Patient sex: M
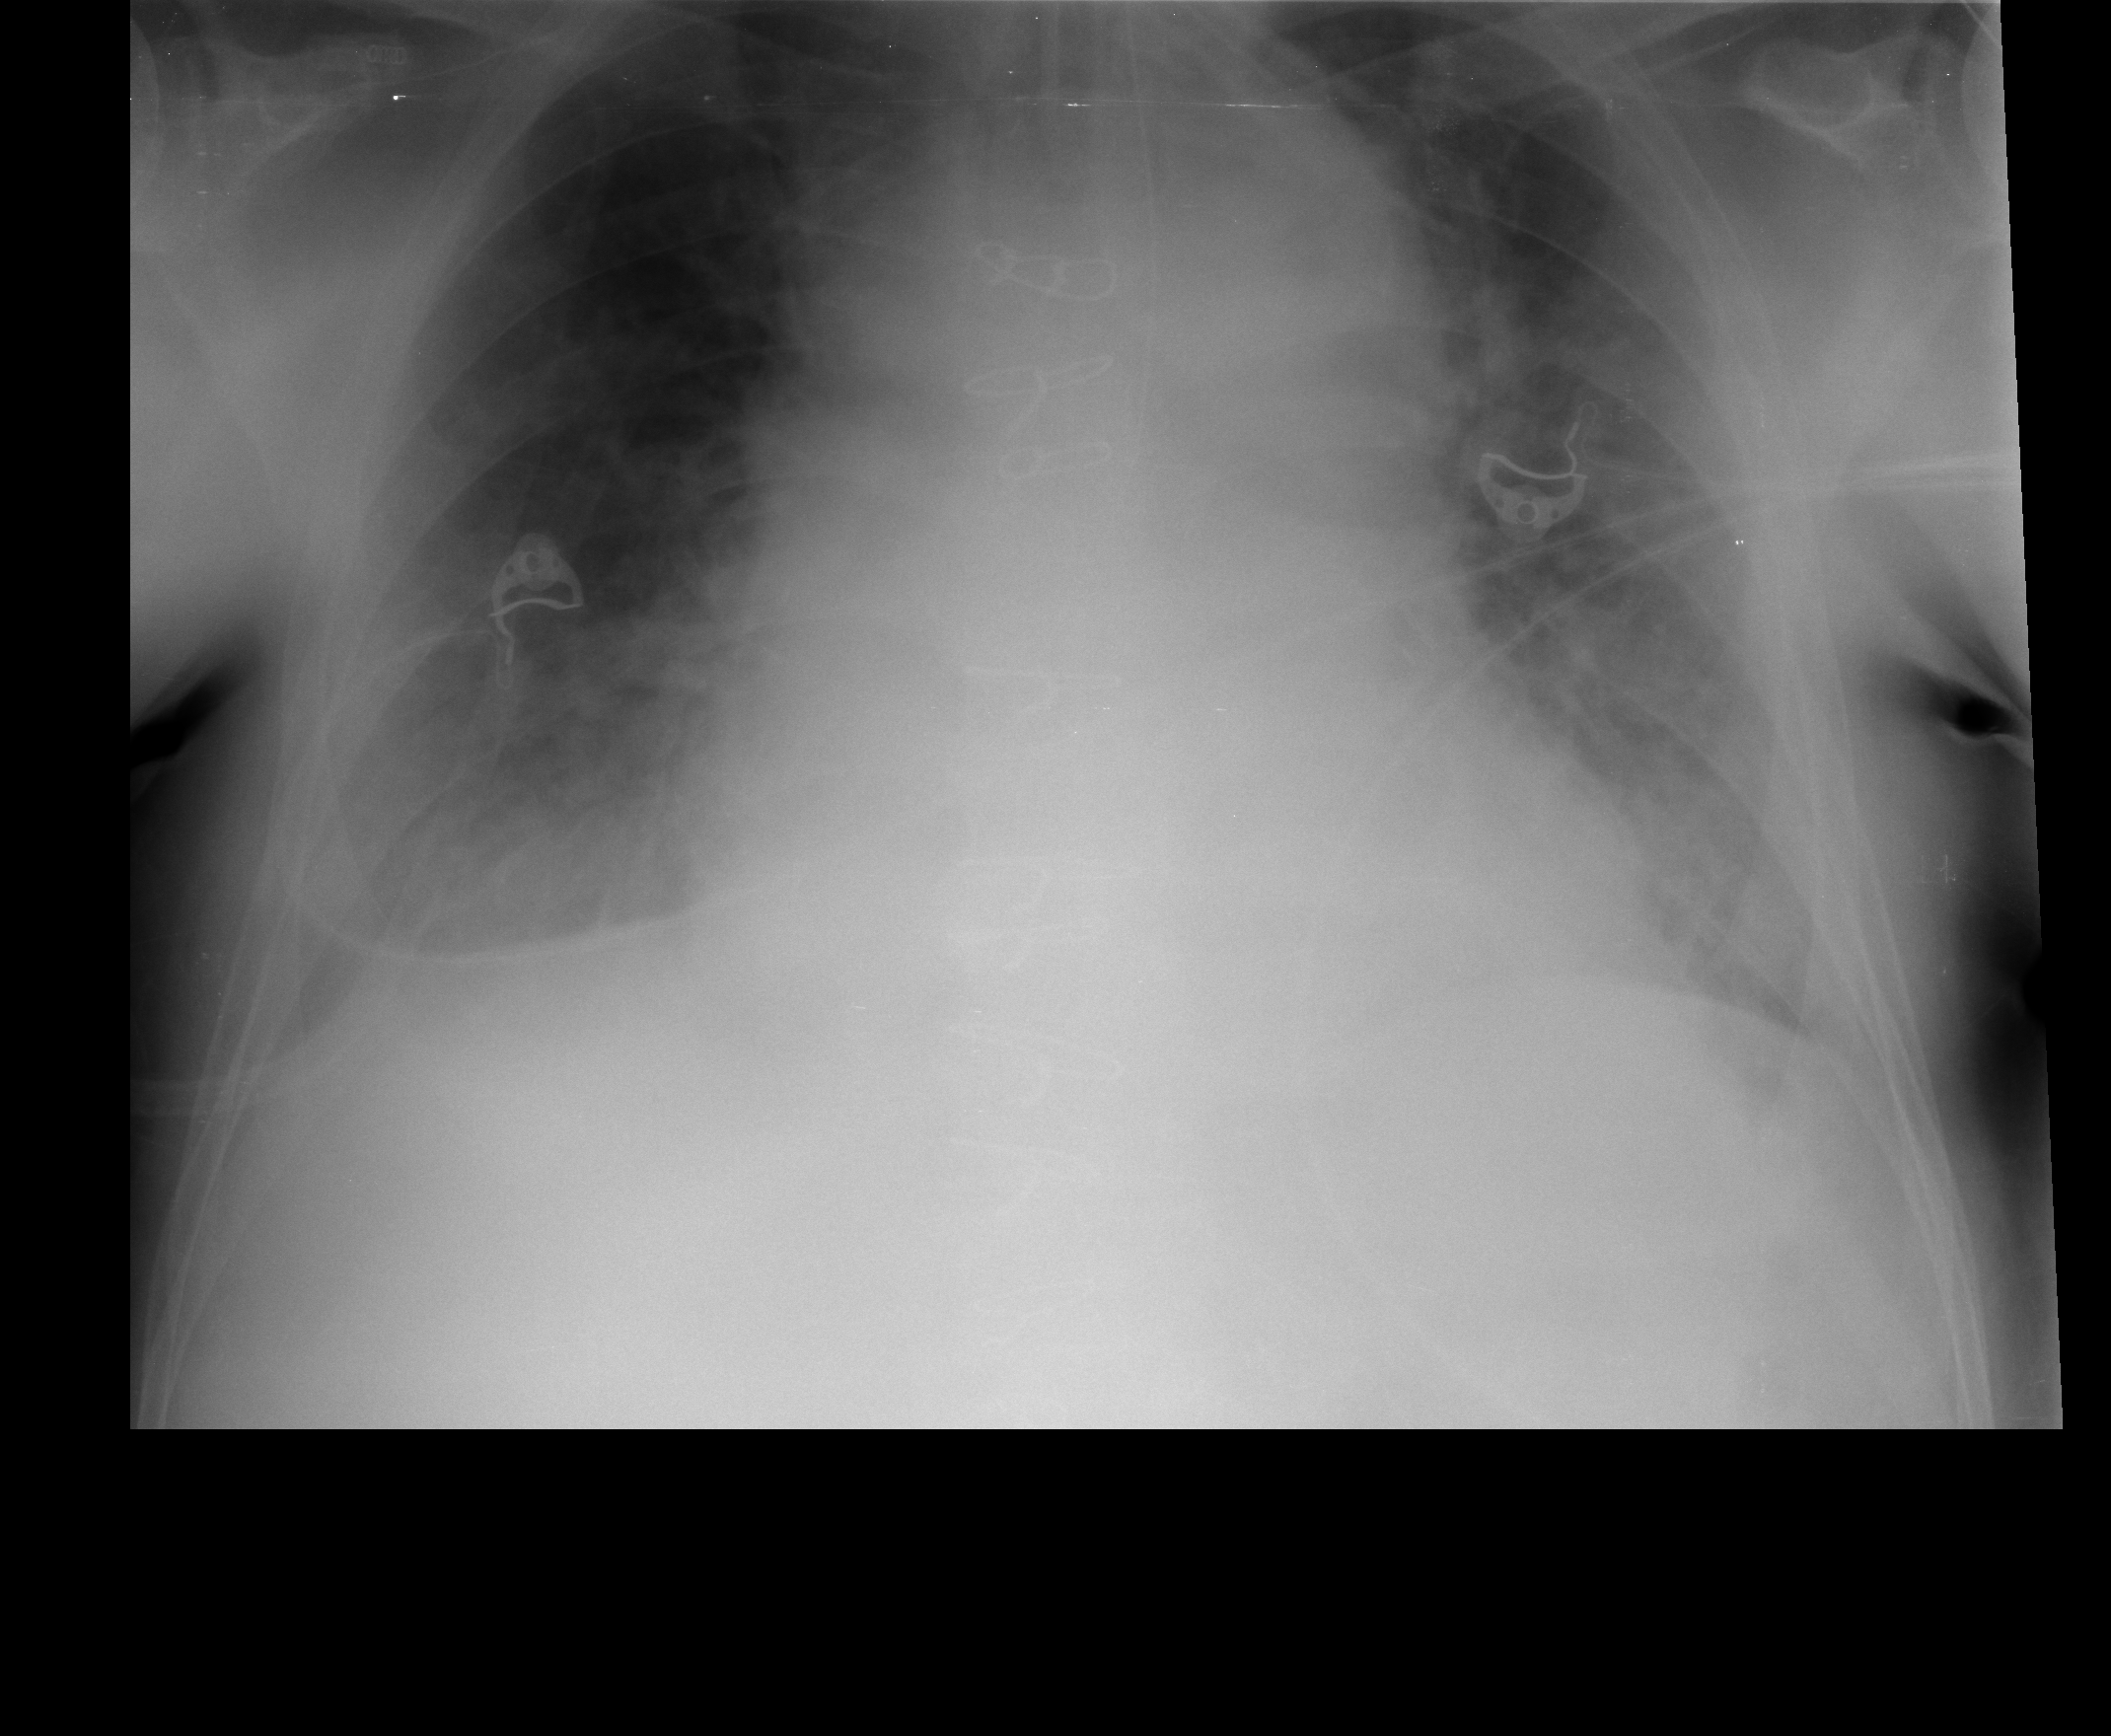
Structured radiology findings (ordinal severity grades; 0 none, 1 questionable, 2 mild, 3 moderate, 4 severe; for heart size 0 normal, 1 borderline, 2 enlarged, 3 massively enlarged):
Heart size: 2
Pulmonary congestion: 2
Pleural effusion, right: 2
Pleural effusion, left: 1
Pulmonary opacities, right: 2
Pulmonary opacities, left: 0
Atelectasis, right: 2
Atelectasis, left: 2